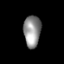
Tissue: lung
Cell type: Epithelial cells
Senescence score: 0.1718
Nuclear area (px): 528
Mean DAPI intensity: 145.328